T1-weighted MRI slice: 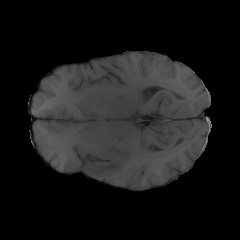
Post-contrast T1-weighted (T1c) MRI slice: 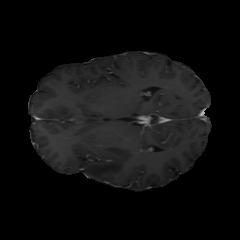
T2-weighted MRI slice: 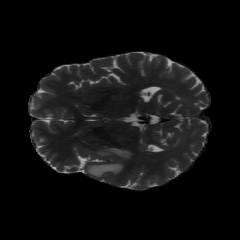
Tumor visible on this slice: yes